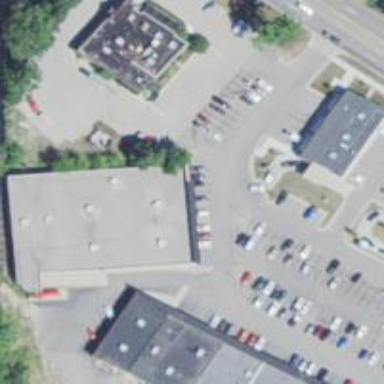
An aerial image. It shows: Building.